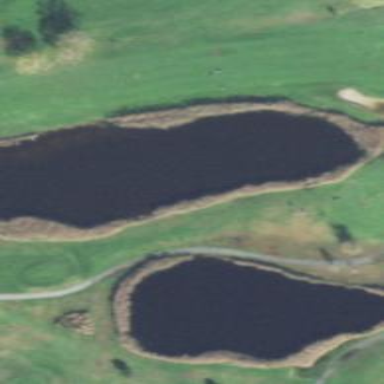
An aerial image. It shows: Area of rough grass used for golf.